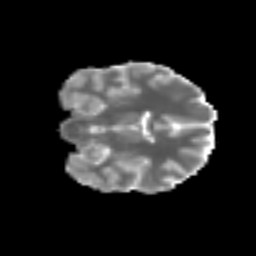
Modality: MD
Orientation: coronal
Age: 44
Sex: female
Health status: ill
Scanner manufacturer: siemens
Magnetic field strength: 3 T
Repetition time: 8.7 s
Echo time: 0.11 s